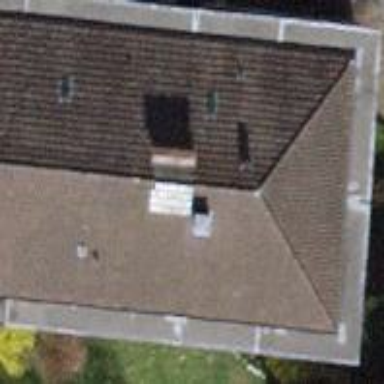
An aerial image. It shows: Building with tile roof.